Interaction volume radius: 10 \u00c5
Interaction volume height: 10 \u00c5
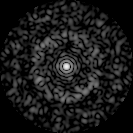
Disorder parameter: 0.855